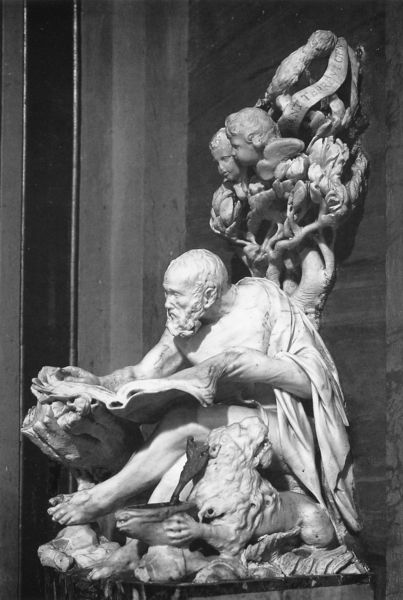
Titel: Hl. Girolamo
Künstler: Francesco Grassia
Standort: Rom, S. Girolamo degli Schiavoni (EU - I - Latium)
Schlagwörter: baum, fuß, mann, umhang, vogel, weiß, schwarz, tier, bart, stein, kirche, figur, kinder, engel, skulptur, lesen, fotografie, buch, heiliger, löwe, putten, putti, alabaster, mamor, spruchband, schriftband